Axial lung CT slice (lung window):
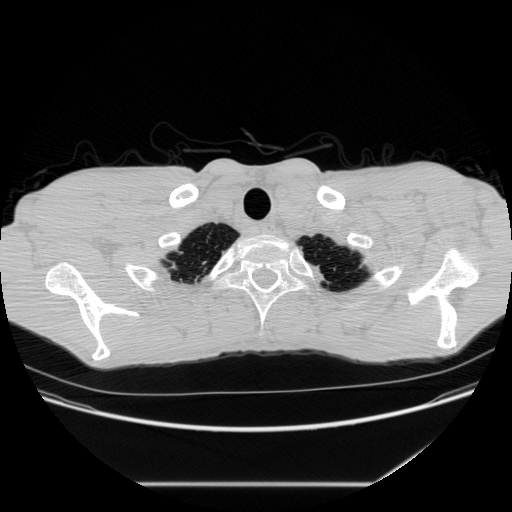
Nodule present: no